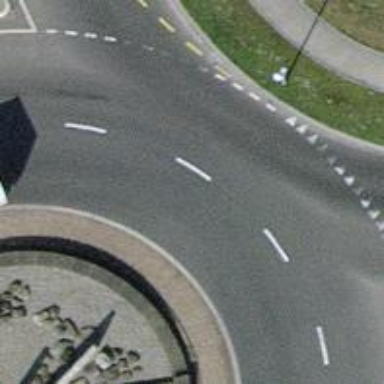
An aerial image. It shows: Primary highway with asphalt surface leading to roundabout. The road has separate sidewalks.